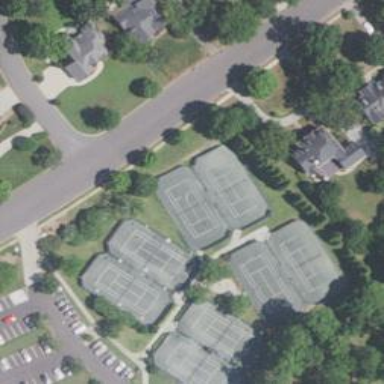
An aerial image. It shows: Tennis court on pitch designated for leisure land.